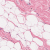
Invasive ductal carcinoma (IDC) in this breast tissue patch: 0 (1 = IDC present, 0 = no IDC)